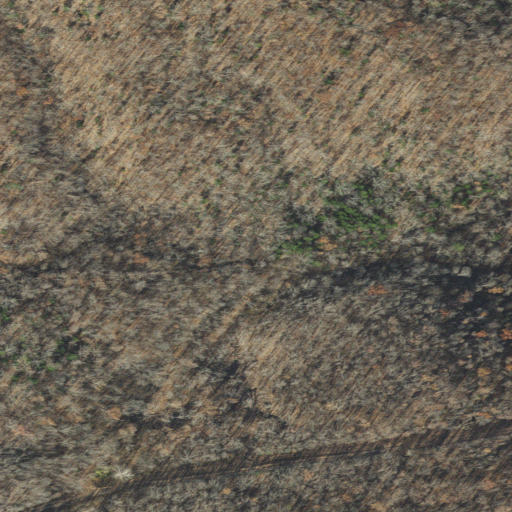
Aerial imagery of valley in Arkansas named Tucker Cove containing only deciduous forest